Interaction volume radius: 10 \u00c5
Interaction volume height: 15 \u00c5
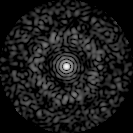
Disorder parameter: 0.812